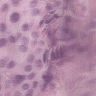
Metastatic tissue present: yes